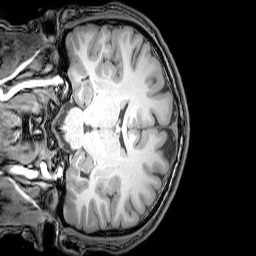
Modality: T1w
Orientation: coronal
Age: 24
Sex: male
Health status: healthy
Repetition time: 0.081 s
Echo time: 0.037 s